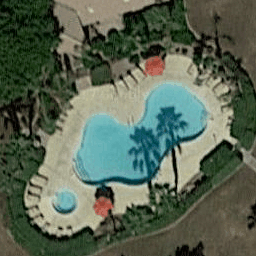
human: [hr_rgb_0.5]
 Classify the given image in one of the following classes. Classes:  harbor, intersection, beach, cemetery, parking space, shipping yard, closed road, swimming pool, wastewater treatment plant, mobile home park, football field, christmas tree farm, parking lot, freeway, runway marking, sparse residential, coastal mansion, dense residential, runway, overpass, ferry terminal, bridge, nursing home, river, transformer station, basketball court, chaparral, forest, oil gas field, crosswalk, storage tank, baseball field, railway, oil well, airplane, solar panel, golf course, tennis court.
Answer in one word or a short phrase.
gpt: swimming pool